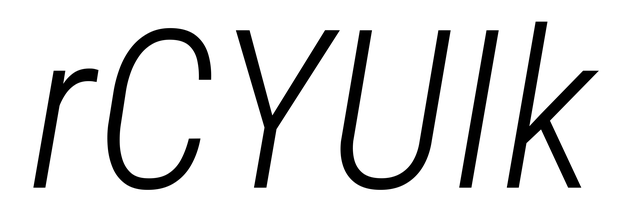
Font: Roboto-Italic_Condensed_Light_Italic